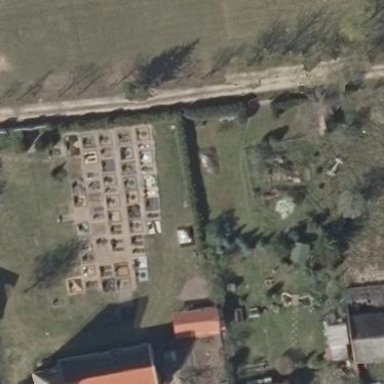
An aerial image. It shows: Cemetery.